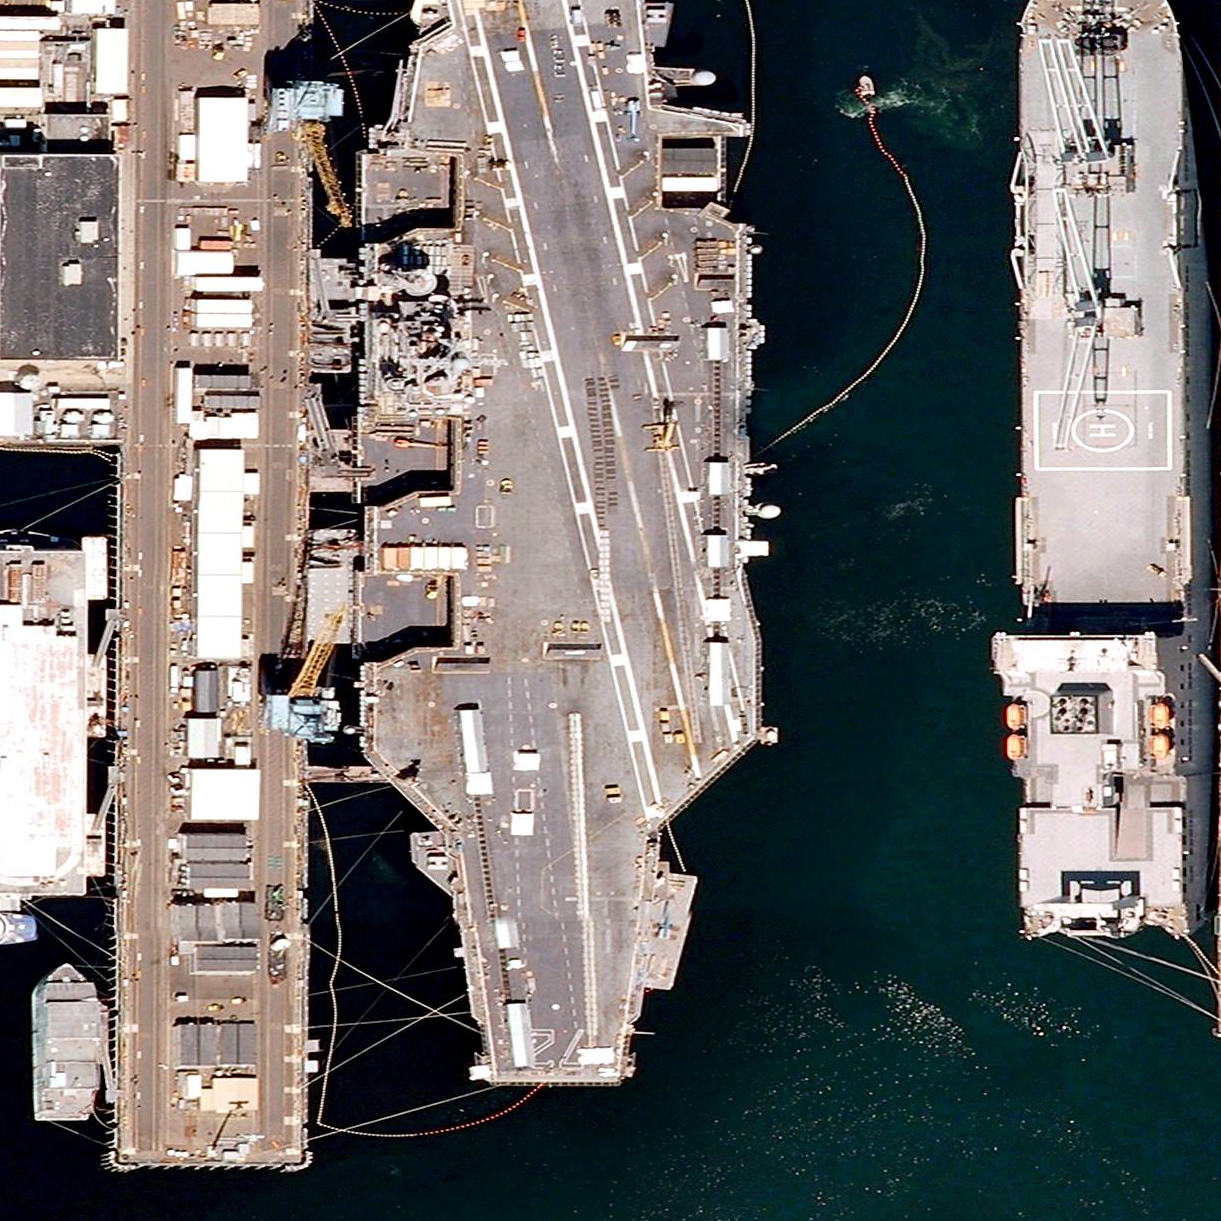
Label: aircraft_carrier